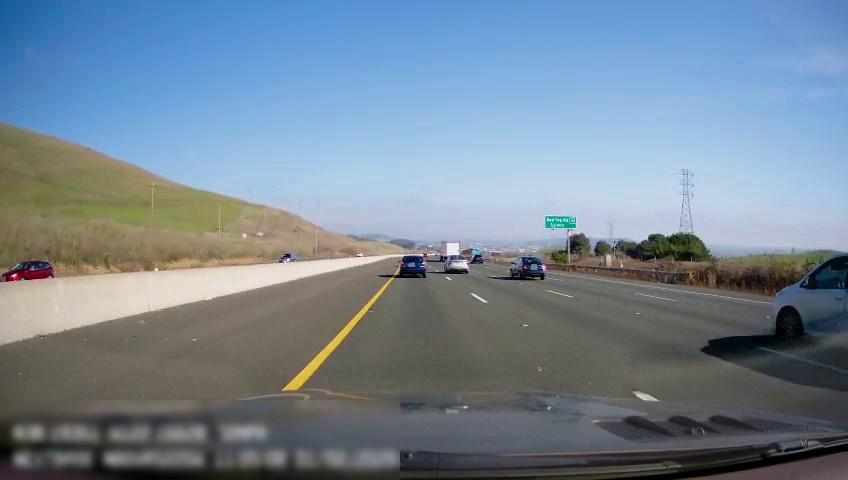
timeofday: Day
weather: Sunny
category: Drivable Space
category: Vehicles | Other LV
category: Vehicles | Car
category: Vehicles | Car
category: Vehicles | SUV
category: Vehicles | SUV
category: Vehicles | Car
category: Vehicles | Car
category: Vehicles | Car
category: Lanes | Current Lane
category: Lanes | Current Lane
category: Lanes | Alternate Lane
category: Lanes | Alternate Lane
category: Lanes | Alternate Lane
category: Traffic | Signs